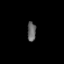
Tissue: prostate
Cell type: Fibroblasts
Senescence score: 0.7219
Nuclear area (px): 161
Mean DAPI intensity: 103.665